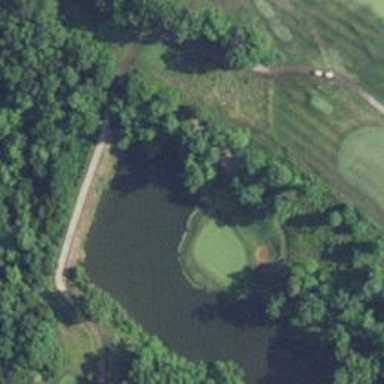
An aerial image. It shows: View of golf hole.